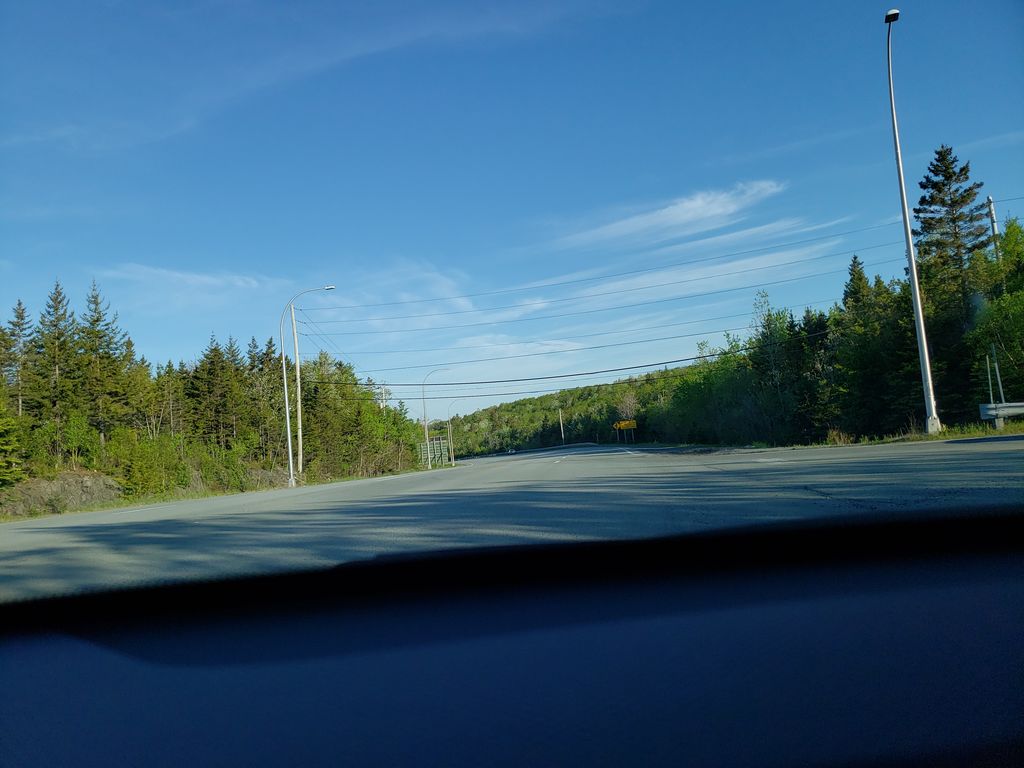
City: halifax